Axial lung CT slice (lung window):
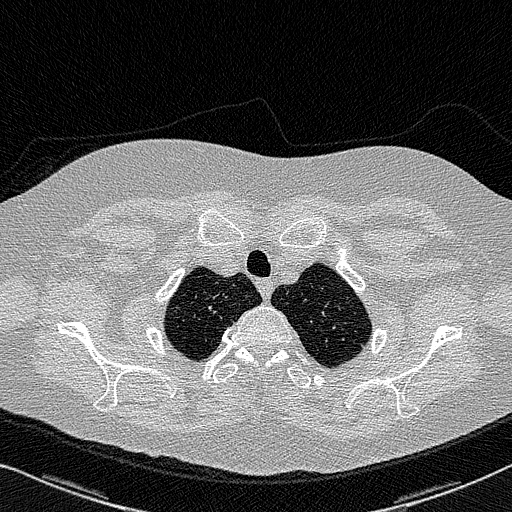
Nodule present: no